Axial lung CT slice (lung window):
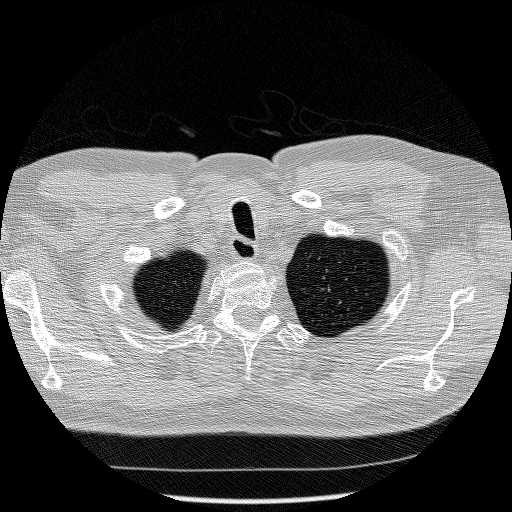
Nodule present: no